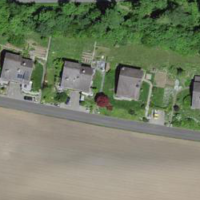
EUNIS habitat code: 55
Species observed at this site:
Allium ursinum